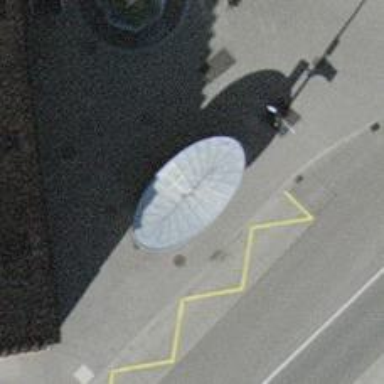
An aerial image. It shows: Shelter for public transport.